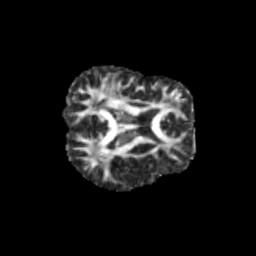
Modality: FA
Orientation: axial
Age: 11
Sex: female
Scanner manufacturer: siemens
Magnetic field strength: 3 T
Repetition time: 3.8 s
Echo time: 0.07 s